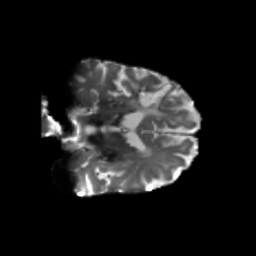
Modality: T2w
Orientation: coronal
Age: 75
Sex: male
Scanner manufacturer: siemens
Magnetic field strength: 3 T
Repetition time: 5.25 s
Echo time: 0.08 s